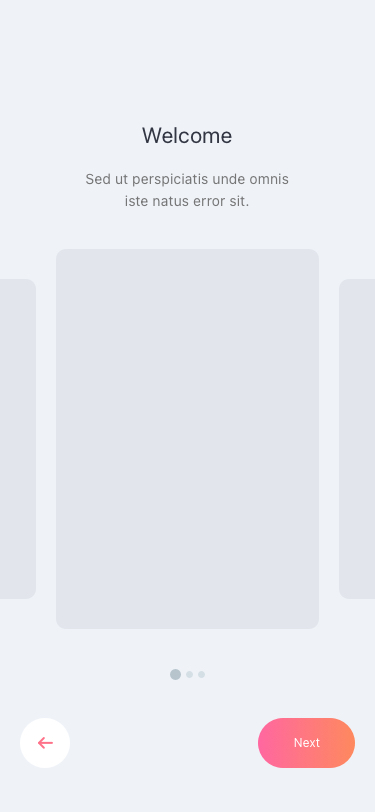
Text in this UI design:
Sed ut perspiciatis unde omnis iste natus error sit.
Welcome